Field crop: tomato
Growth stage: 1
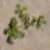
Species: portulaca